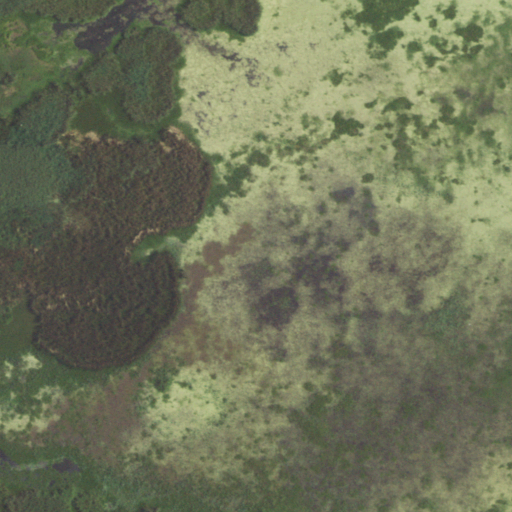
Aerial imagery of island in Louisiana named Brant Island containing herbaceous wetlands, open water, and woody wetlands